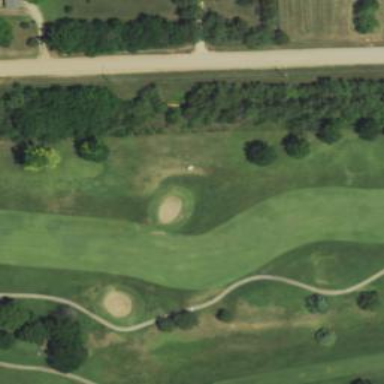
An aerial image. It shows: Golf fairway surrounded by grass.